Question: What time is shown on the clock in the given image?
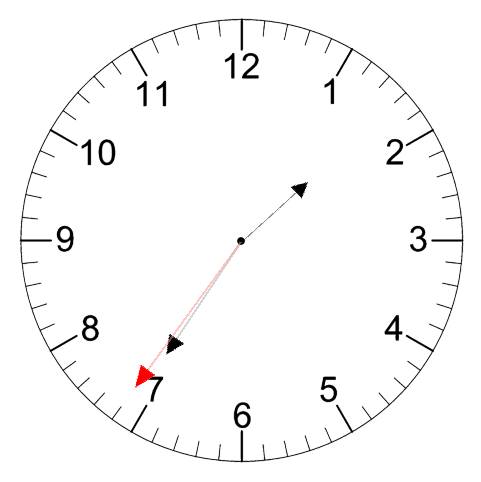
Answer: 01:35:36